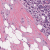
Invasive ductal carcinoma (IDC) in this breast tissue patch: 1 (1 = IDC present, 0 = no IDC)